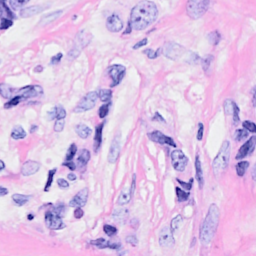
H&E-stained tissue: Breast